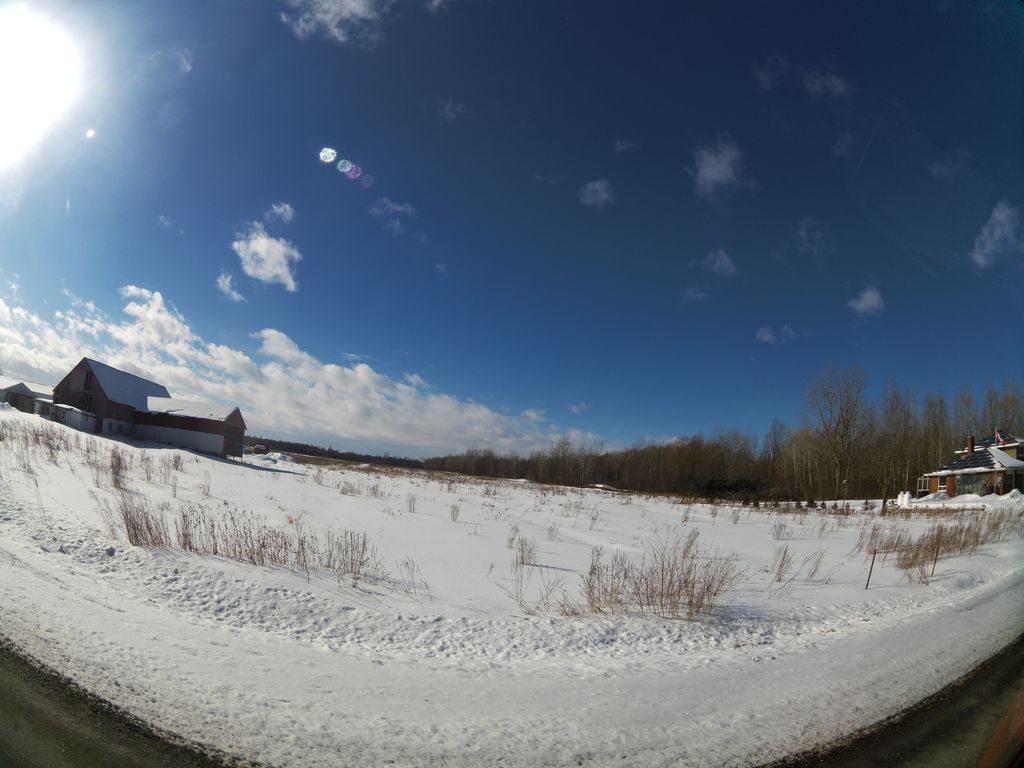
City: ottawa-gatineau